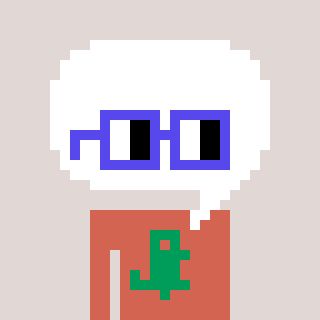
a pixel art character with square blue glasses, a speech bubble-shaped head and a peachy-colored body on a warm background